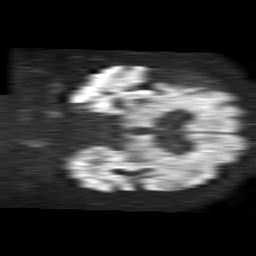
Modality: TRACE
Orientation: coronal
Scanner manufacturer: philips
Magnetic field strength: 1.5 T
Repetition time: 4.6 s
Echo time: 0.08631 s